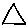
Label: triangle